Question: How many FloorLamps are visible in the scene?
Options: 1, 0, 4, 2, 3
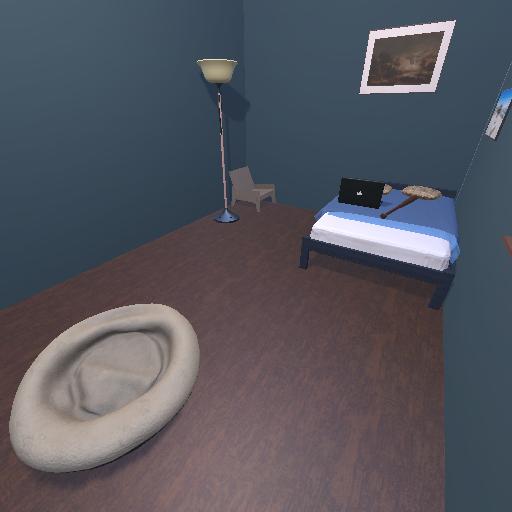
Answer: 1